Interaction volume radius: 10 \u00c5
Interaction volume height: 45 \u00c5
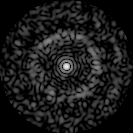
Disorder parameter: 0.8366